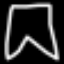
Label: pants